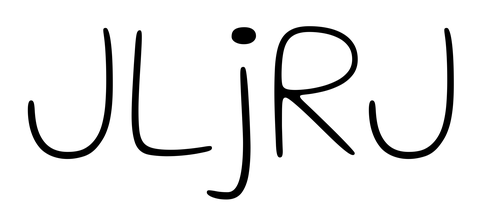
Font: Gluten_Thin